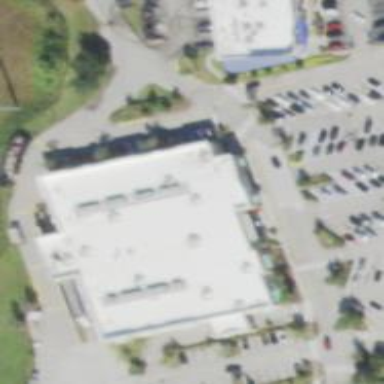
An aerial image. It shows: Supermarket.